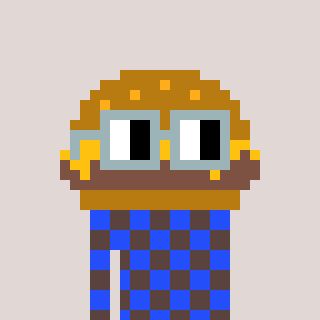
a pixel art character with square dark gray glasses, a burger-shaped head and a darkbrown-colored body on a warm background